Field crop: maize
Growth stage: 1
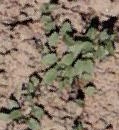
Species: convolvulus